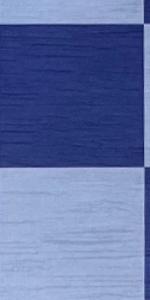
Label: Empty